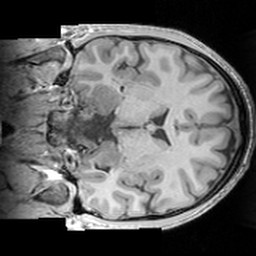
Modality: T1w
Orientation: coronal
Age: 26
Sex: male
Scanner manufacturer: siemens
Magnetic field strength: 3 T
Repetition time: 1.63 s
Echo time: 0.00311 s